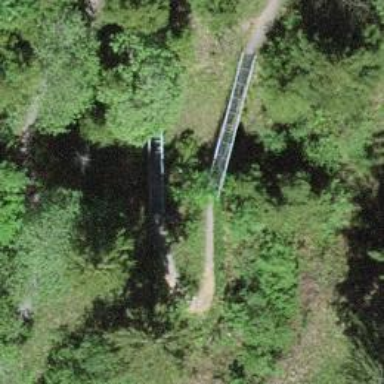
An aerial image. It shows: Path on metal bridge.